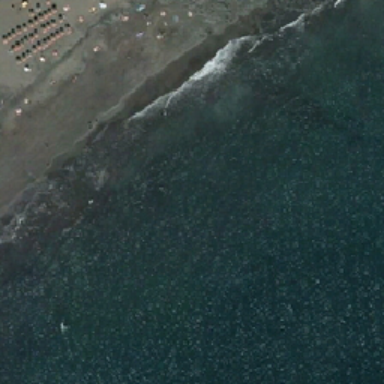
There are many people on the beach .